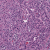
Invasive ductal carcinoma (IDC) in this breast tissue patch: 1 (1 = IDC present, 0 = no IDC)